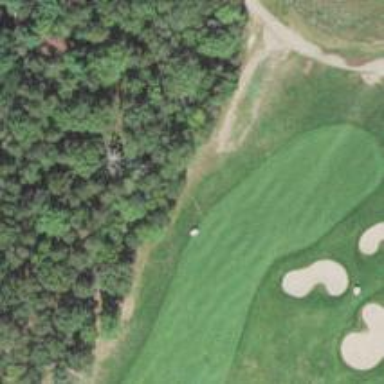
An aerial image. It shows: Golf hole.